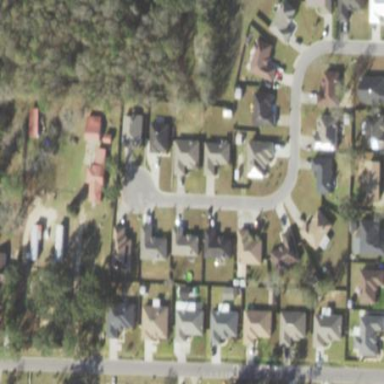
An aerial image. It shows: Residential area composed of single-family homes.